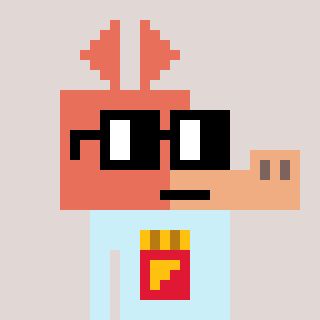
a pixel art character with square black glasses, a aardvark-shaped head and a cold-colored body on a warm background